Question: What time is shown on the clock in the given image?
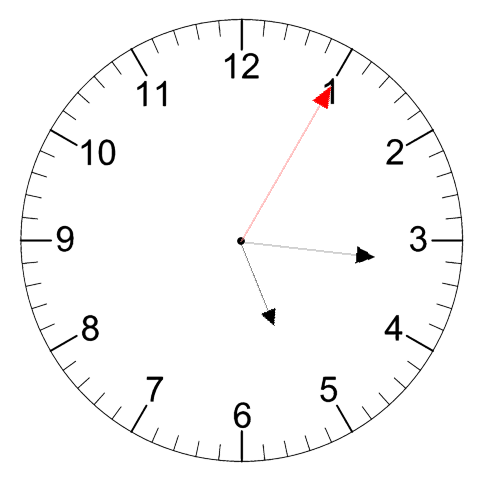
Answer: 05:16:05